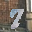
Label: 7